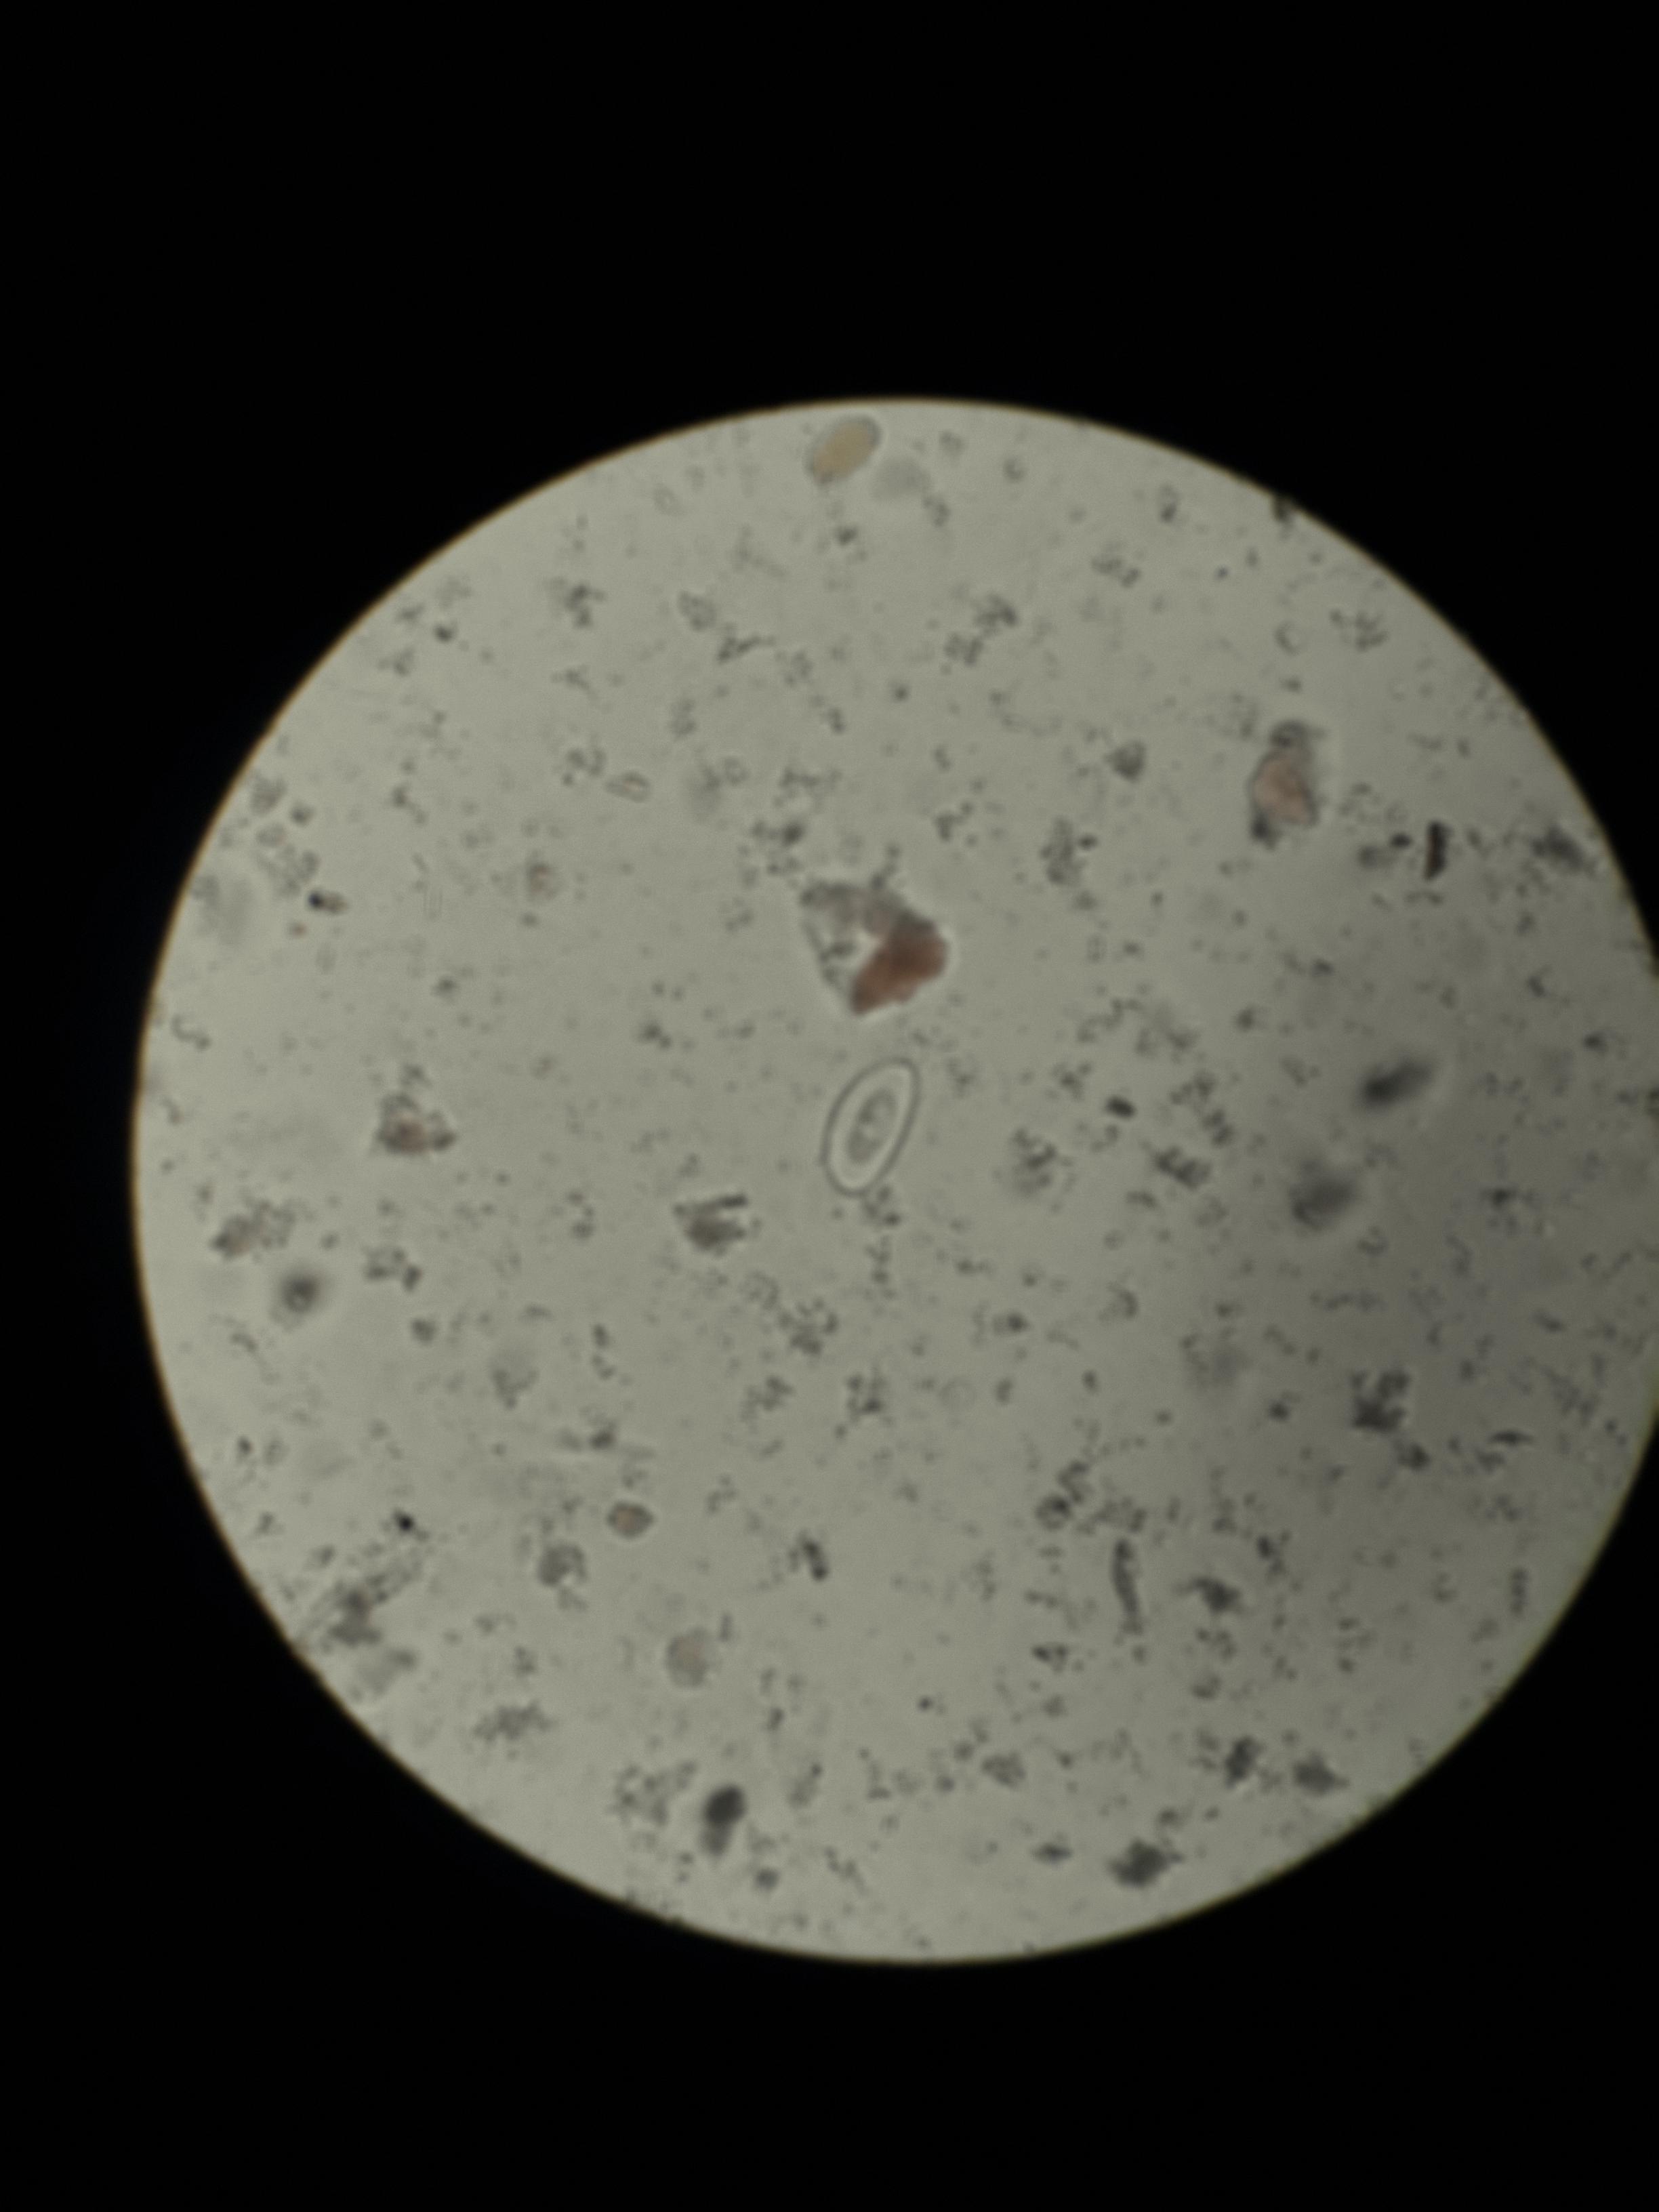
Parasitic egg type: Enterobius vermicularis